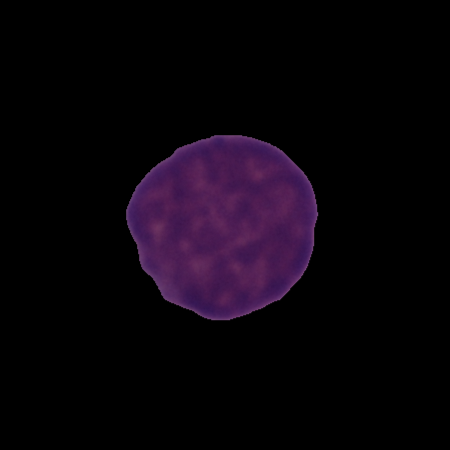
Label: cancer